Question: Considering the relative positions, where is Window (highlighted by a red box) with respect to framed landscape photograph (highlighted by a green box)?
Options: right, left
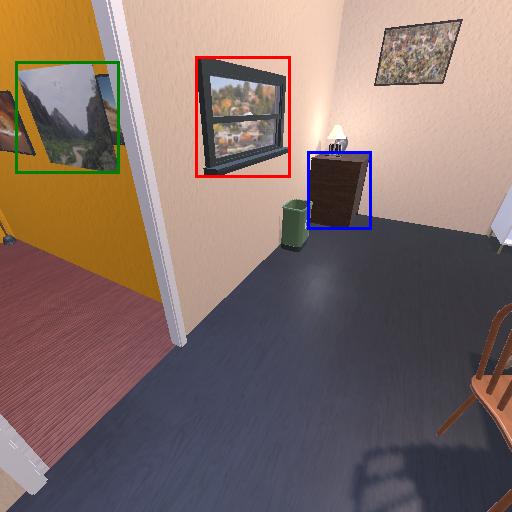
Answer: right